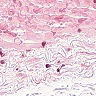
Metastatic tissue present: no